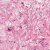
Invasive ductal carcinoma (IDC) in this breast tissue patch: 0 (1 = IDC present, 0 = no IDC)